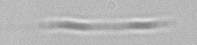
Label: Leptocylindrus